七年级 · 度量几何学
(本小题 8.0 分)

把一副三角尺如图所示拼在一起.

(1)写出图中 $\angle A, \angle B, \angle B C D, \angle D, \angle A E D$ 的度数.

(2)用 “<” 将上述各角连接起来.

(3)指出上述各角中的锐角、直角和针角.
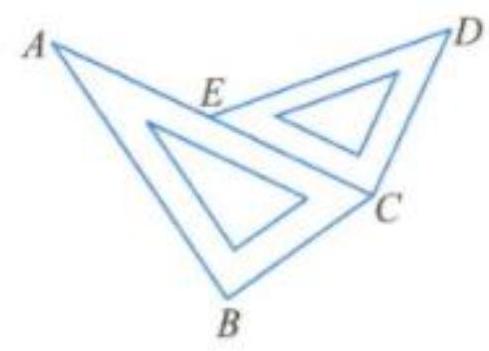
答案: ) $\angle A=30^{\circ}, \angle B=90^{\circ}, \angle B C D=150^{\circ}, \angle D=45^{\circ}, \angle A E D=135^{\circ}$.

(2) $\angle A<\angle D<\angle B<\angle A E D<\angle B C D$.

(3) $\angle A$ 与 $\angle D$ 是锐角, $\angle B$ 是直角, $\angle A E D$ 与 $\angle B C D$ 是钝角.